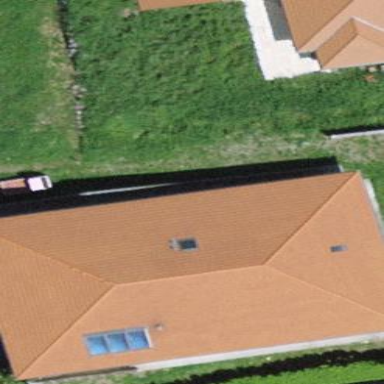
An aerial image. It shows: Building with hipped roof that is oriented along its length.